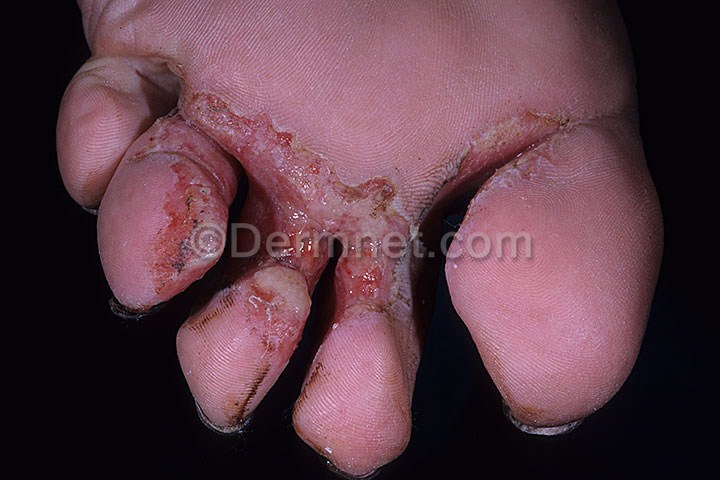
Disease: Tinea Ringworm Candidiasis and other Fungal Infections